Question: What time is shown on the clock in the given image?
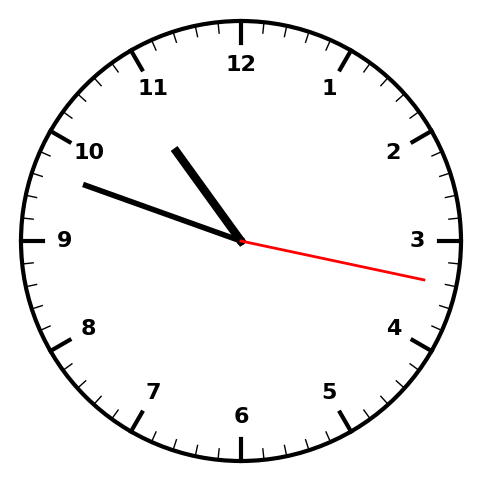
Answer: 10:48:17